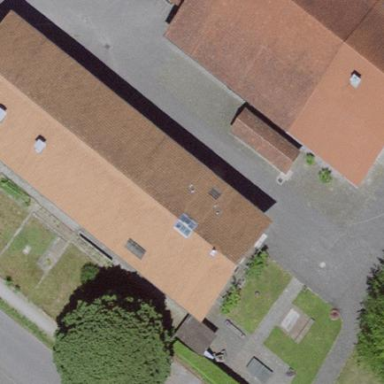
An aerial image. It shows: Farm building.